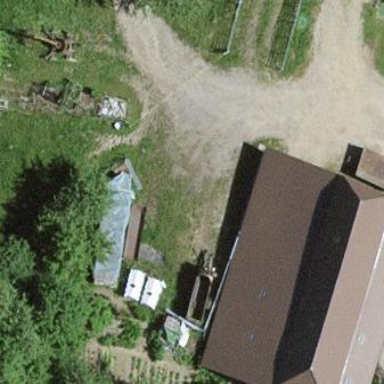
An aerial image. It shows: Rural barn.